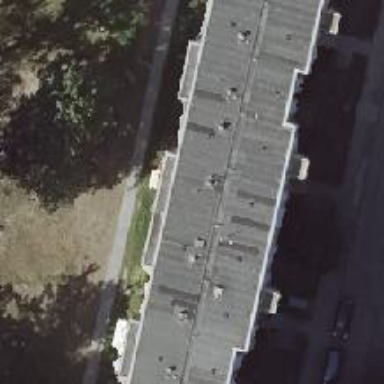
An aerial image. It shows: Building with apartments and flat roof.